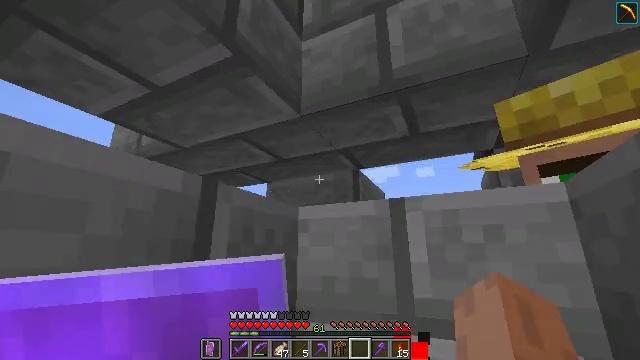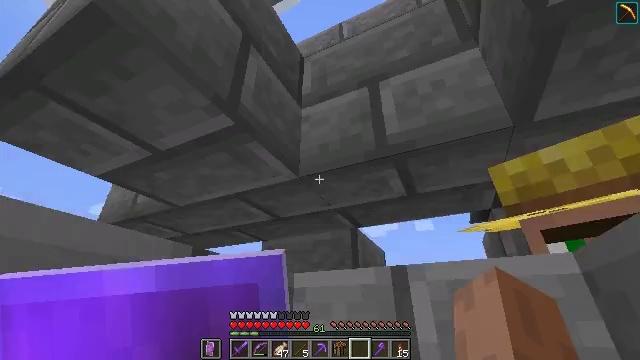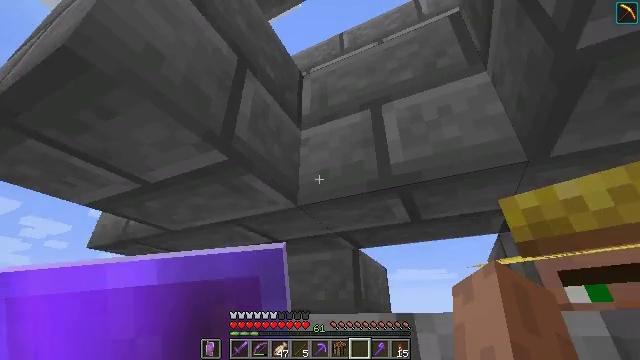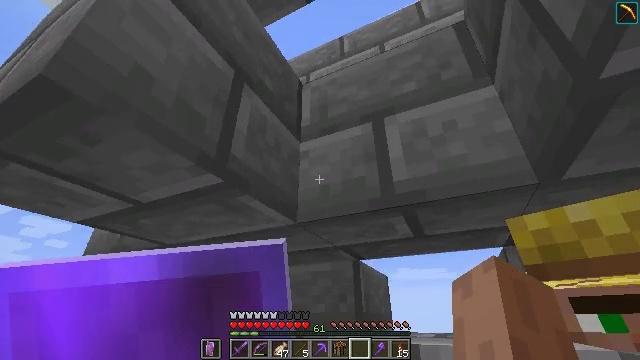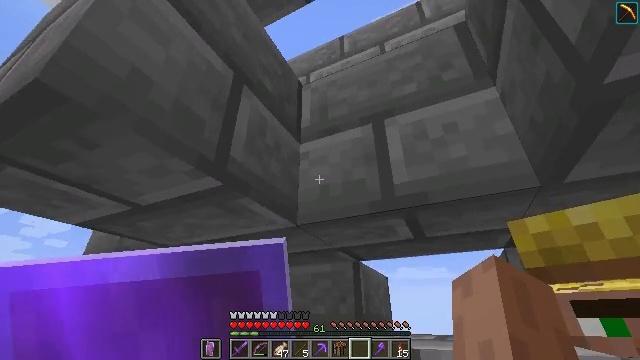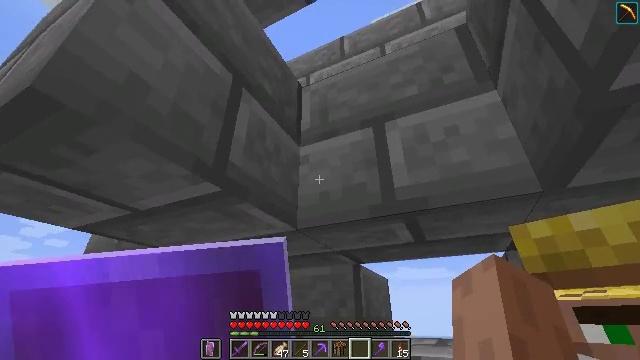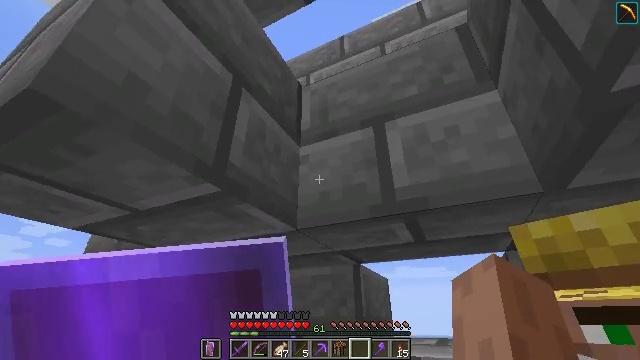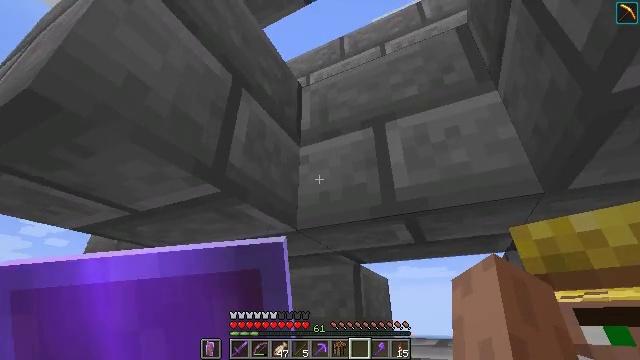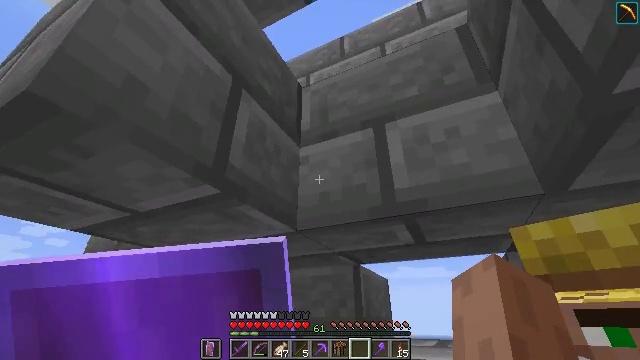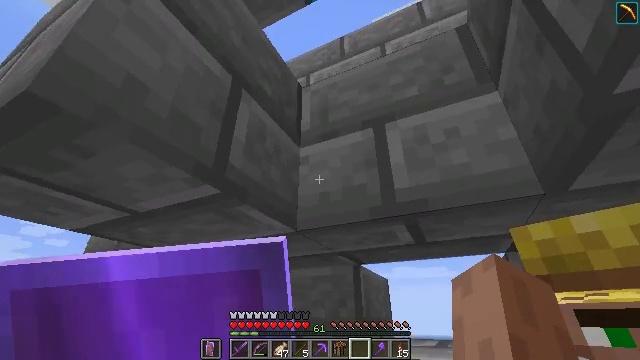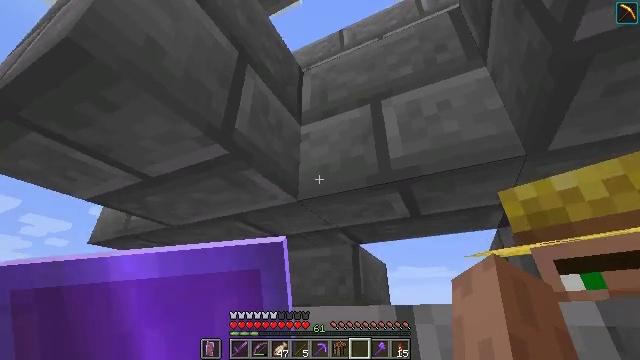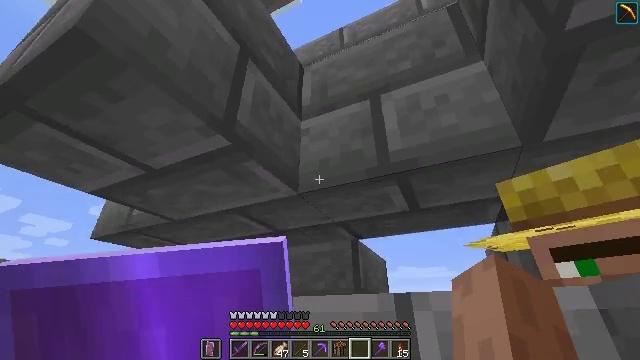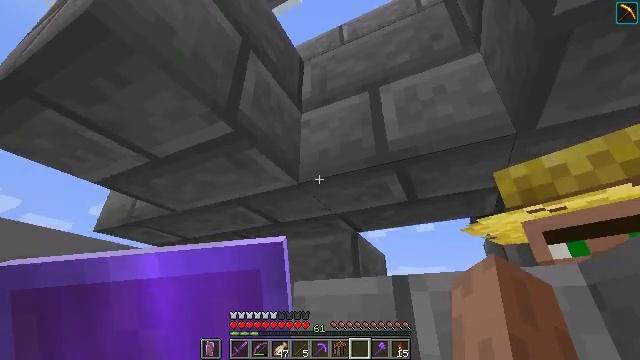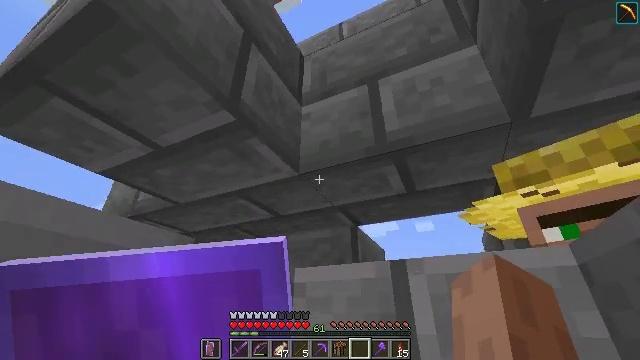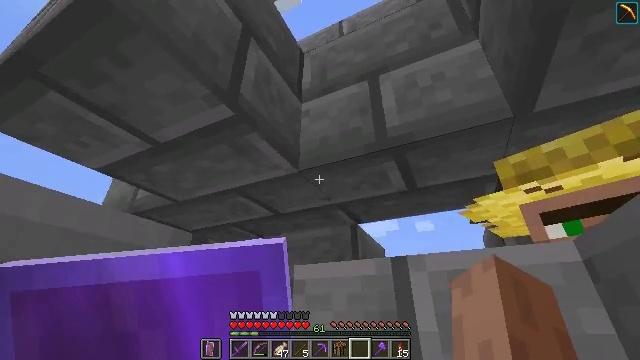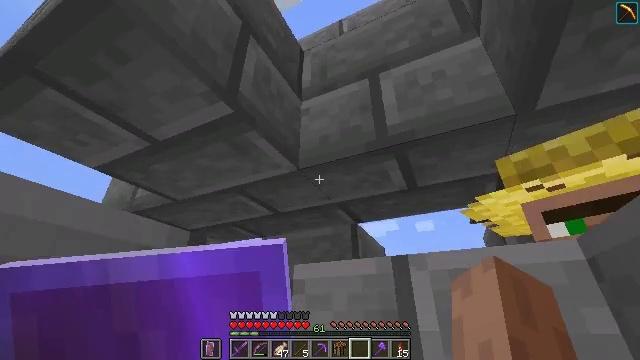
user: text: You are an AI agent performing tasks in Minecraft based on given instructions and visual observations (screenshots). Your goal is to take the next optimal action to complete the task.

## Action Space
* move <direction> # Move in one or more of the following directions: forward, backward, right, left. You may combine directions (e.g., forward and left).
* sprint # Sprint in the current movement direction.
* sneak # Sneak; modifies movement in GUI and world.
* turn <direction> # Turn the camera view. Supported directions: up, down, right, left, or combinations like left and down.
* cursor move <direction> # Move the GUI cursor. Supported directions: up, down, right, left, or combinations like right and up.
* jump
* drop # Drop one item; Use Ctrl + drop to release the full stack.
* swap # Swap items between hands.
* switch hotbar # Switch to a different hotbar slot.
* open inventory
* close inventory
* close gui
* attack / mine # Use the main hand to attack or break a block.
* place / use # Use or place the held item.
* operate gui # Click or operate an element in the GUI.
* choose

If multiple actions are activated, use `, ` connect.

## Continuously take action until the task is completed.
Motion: motion action
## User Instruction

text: Retrieve the stone bricks from an old building.
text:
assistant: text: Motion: turn up
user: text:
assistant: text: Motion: no_op
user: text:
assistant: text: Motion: no_op
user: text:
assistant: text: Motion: no_op
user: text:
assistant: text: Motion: no_op
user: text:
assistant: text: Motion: no_op
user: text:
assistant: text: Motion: no_op
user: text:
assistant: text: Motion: no_op
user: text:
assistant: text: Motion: sneak
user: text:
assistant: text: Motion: sneak
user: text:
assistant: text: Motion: sneak
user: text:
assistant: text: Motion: sneak
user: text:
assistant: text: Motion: sneak
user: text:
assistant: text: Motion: move forward, sneak
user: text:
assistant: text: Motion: move forward, sneak
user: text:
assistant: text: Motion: move forward, sneak
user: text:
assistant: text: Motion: move forward, sneak, turn left and up
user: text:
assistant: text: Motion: move forward, sneak, turn left and up
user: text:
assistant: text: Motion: move forward, sneak, turn left and up
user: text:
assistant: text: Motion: move forward, sneak
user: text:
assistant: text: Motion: move forward, sneak
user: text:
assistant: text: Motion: move forward, sneak
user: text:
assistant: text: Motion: move forward, sneak
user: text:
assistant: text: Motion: move forward, sneak
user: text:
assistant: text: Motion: move forward, sneak
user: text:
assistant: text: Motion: sneak, turn left
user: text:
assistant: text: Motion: sneak, turn left
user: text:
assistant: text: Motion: sneak
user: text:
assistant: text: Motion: sneak, turn left
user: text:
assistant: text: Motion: sneak, turn left and up